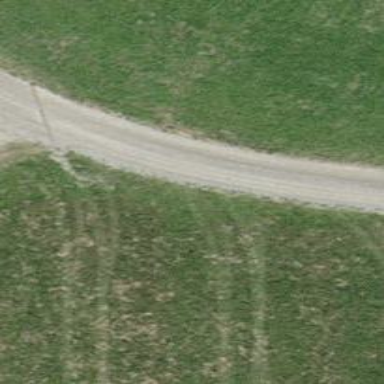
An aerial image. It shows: Pipeline marker.